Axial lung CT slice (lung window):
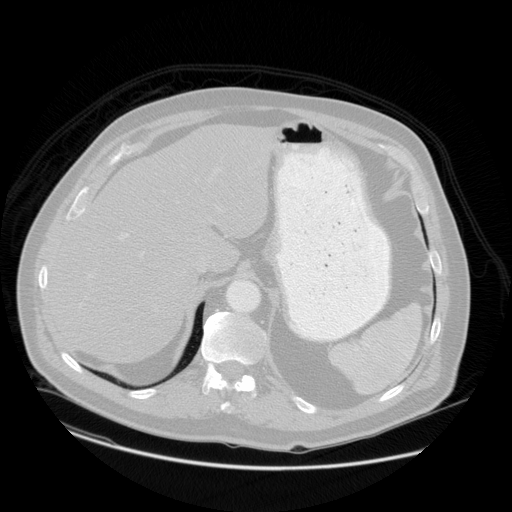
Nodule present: no